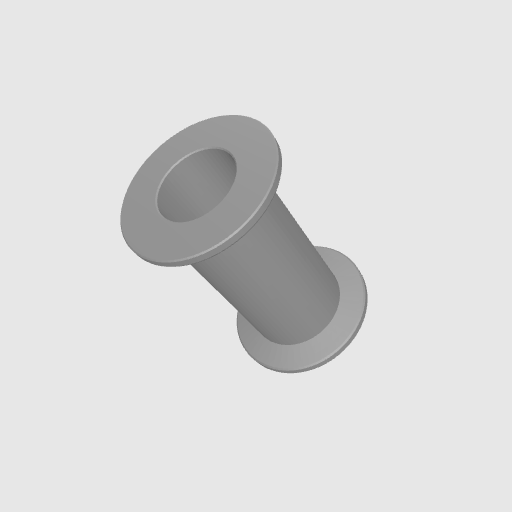
Part: BeltIdler6ID12OD18